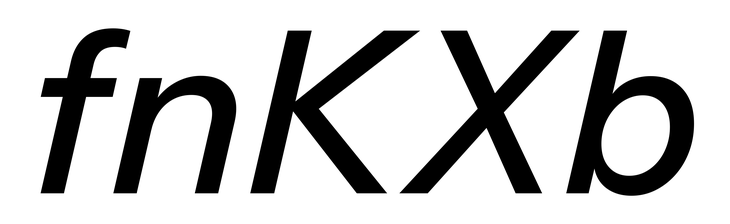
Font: InstrumentSans-Italic_Medium_Italic